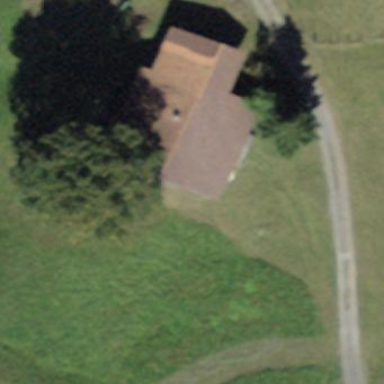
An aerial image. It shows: Farm building.